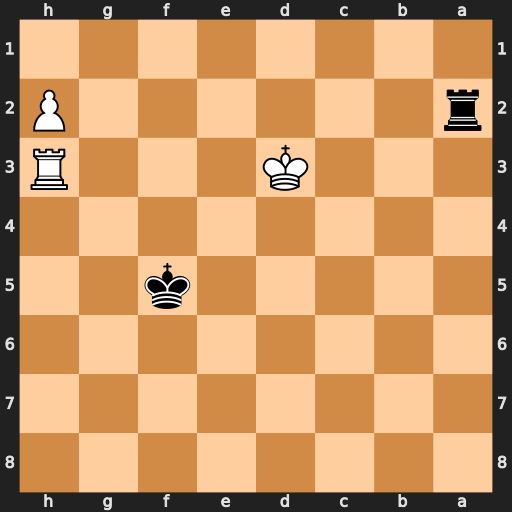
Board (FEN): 8/8/8/5k2/8/3K3R/r6P/8
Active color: b
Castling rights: -
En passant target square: -
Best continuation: Ra3+ Kc4 Rxh3